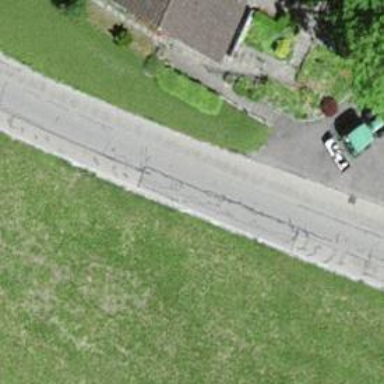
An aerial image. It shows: Asphalt road classified as tertiary.